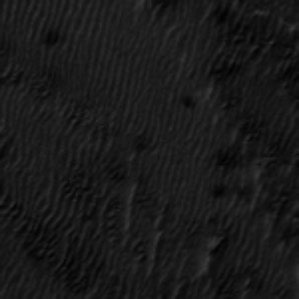
Label: frost